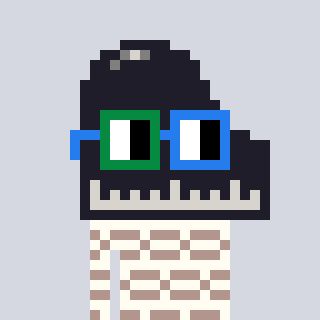
a pixel art character with square green and blue glasses, a piano-shaped head and a grayscale-colored body on a cool background